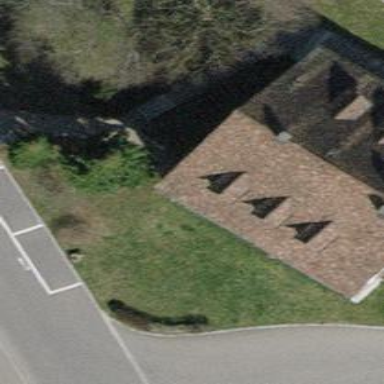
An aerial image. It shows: Terrace building.